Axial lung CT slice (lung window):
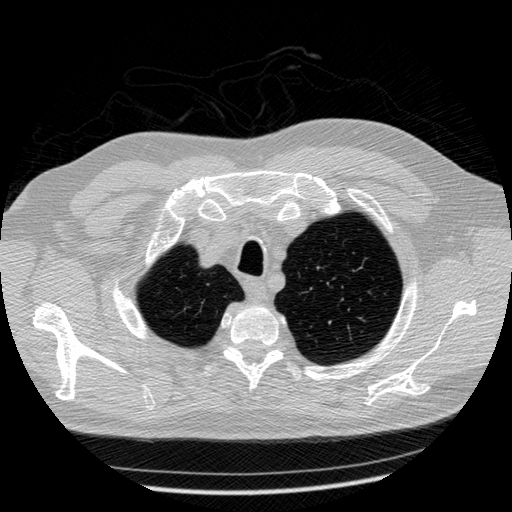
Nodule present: no